Question: What is the color of the ball at (2, 2, 2)? The answer is the name of the color, with the first letter capitalized. You can choose an answer from Red, Green, Orange, Cyan, Purple, Blue, Yellow and Magenta.
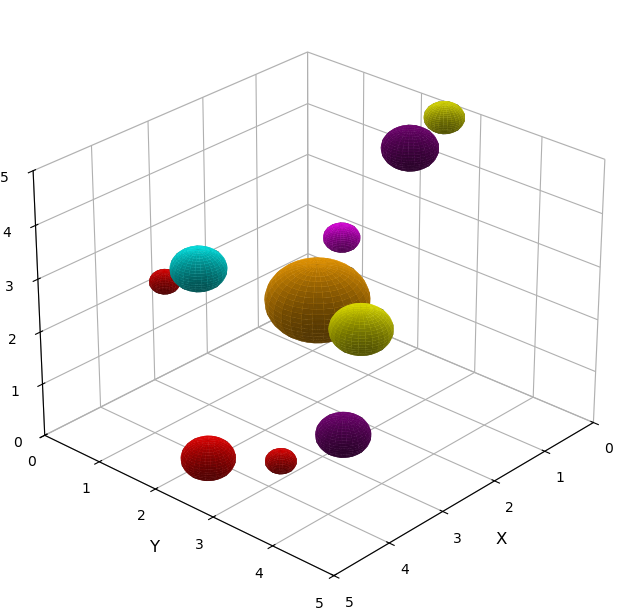
Answer: Orange